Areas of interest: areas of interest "Xuzhou Star Automobile Co., Ltd."
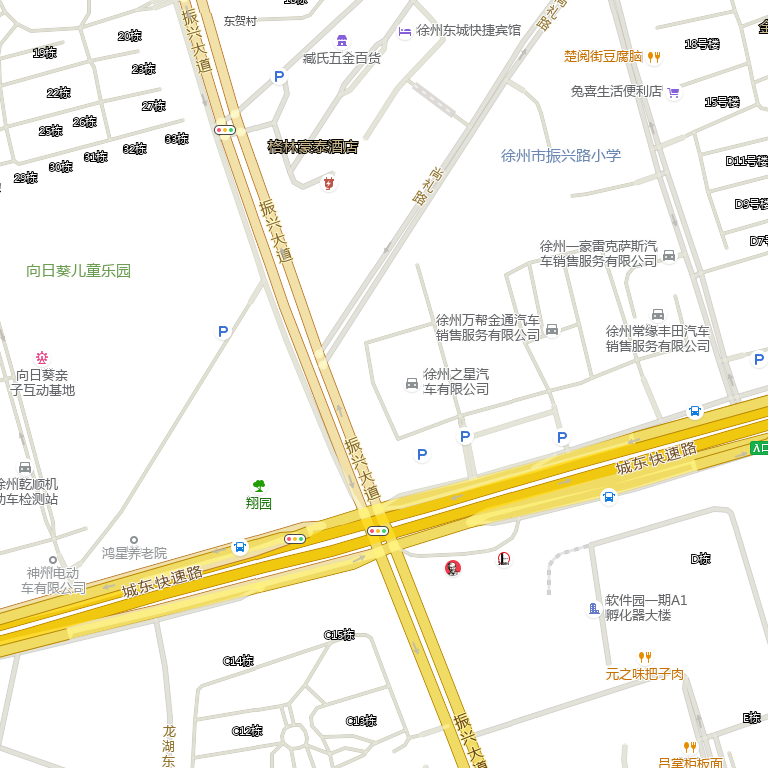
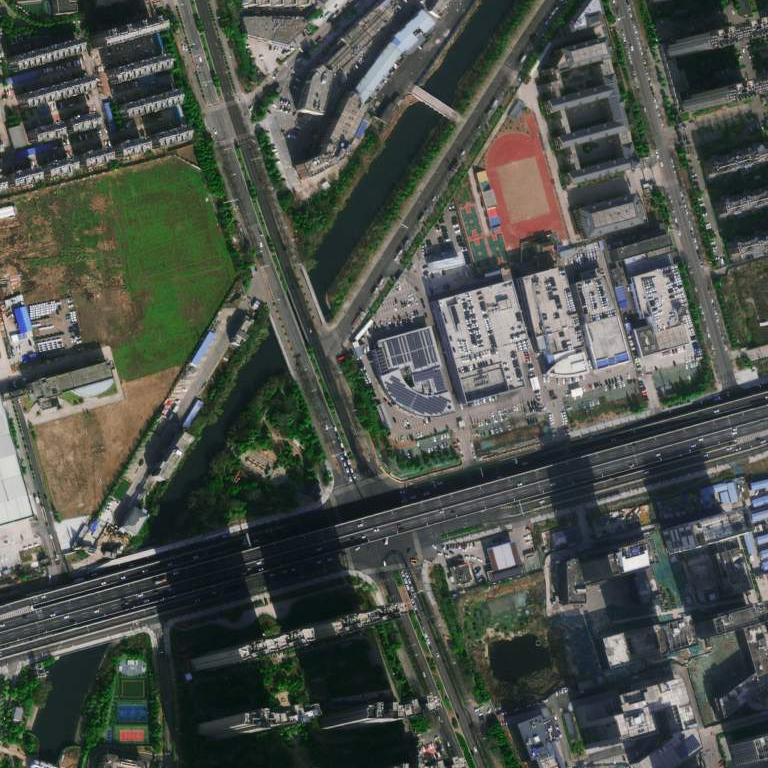